Question: I started to learn PHP and I need your help because I'm trying to write on my MySQL database. The script seems fine (for me :D) and it doesn't give me errors. But when I submit the query the data doesn't appear inside my MySQL database. Could you help me, please?
This is my HTML/PHP code:
'''
<?php
session_start();
$_SESSION['message'] = '';
//connection variables
$host = '127.0.0.1';
$user = 'root';
$password = 'MyPassword';
$database= 'test';
$port= '3306';
//create mysql connection
$mysqli = new mysqli($host, $user, $password,$database,$port);
if ($mysqli->connect_errno) {
printf("Connection failed: %s
", $mysqli->connect_error);
die();
}
if ($_SERVER['REQUEST_METHOD'] == 'POST') {
$name = $mysqli->real_escape_string($_POST['name']);
$email = $mysqli->real_escape_string($_POST['email']);
if ($mysqli->query("INSERT INTO 'contatti' ('name', 'email') VALUES ('$name','$email')") == true) {
$_SESSION['message'] = "registration succesfull! Added $name to the database";
} else {
$_SESSION['message'] = "User can't be added to the database";
}
}
?>
<!DOCTYPE html>
<html>
<center>
<h1>Inputs</h1>
<form class="form" action="welcome.php" method="post" autocomplete="off">
<div class="alert alert-error"><?= $_SESSION['message'] ?></div>
<input type="text" name="name" placeholder="Insert your name" /> <br>
<input type="email" name="email" placeholder="Insert your email"/><br>
<input type="submit" name="submit" placeholder="Submit"/>
</form>
</center>
</html>
'''
This is the database:
[Table structure]
[
[Database info]
<URL>
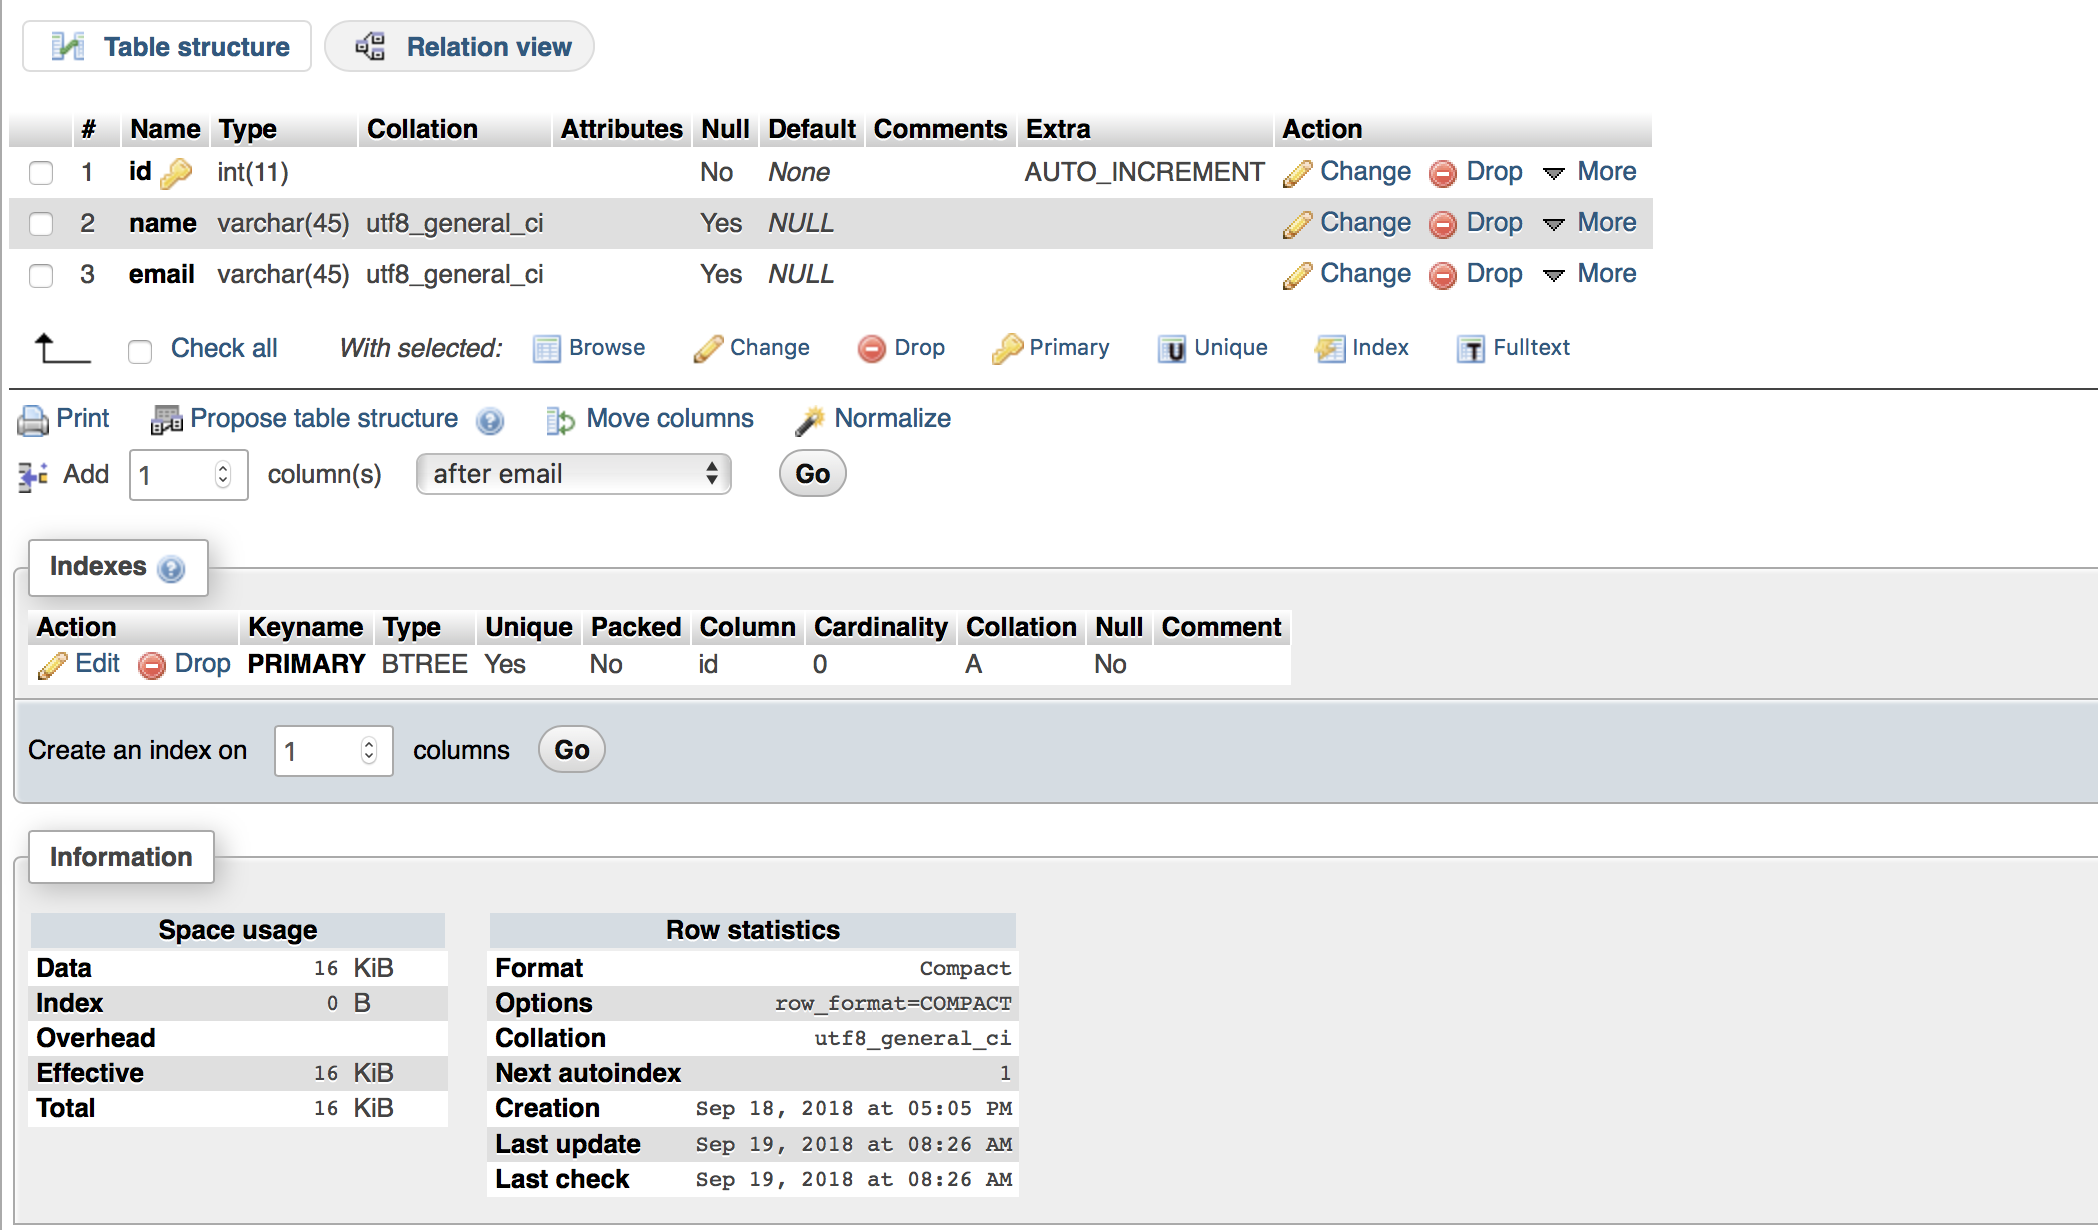
Answer: You have a syntax error in your query, try to change the 'INSERT' query inside the if condition here:
'''
if ($mysqli->query("INSERT INTO 'contatti' ('name', 'email') VALUES ('$name','$email')") == true) {
$_SESSION['message'] = "registration succesfull! Added $name to the database";
} else {
$_SESSION['message'] = "User can't be added to the database";
}
'''
To be like this:
'''
if ($mysqli->query("INSERT INTO contatti (name, email)
VALUES('$name', '$email')") == true) {
$_SESSION['message'] = "registration succesfull! Added $name to the database";
} else {
$_SESSION['message'] = "User can't be added to the database";
}
'''